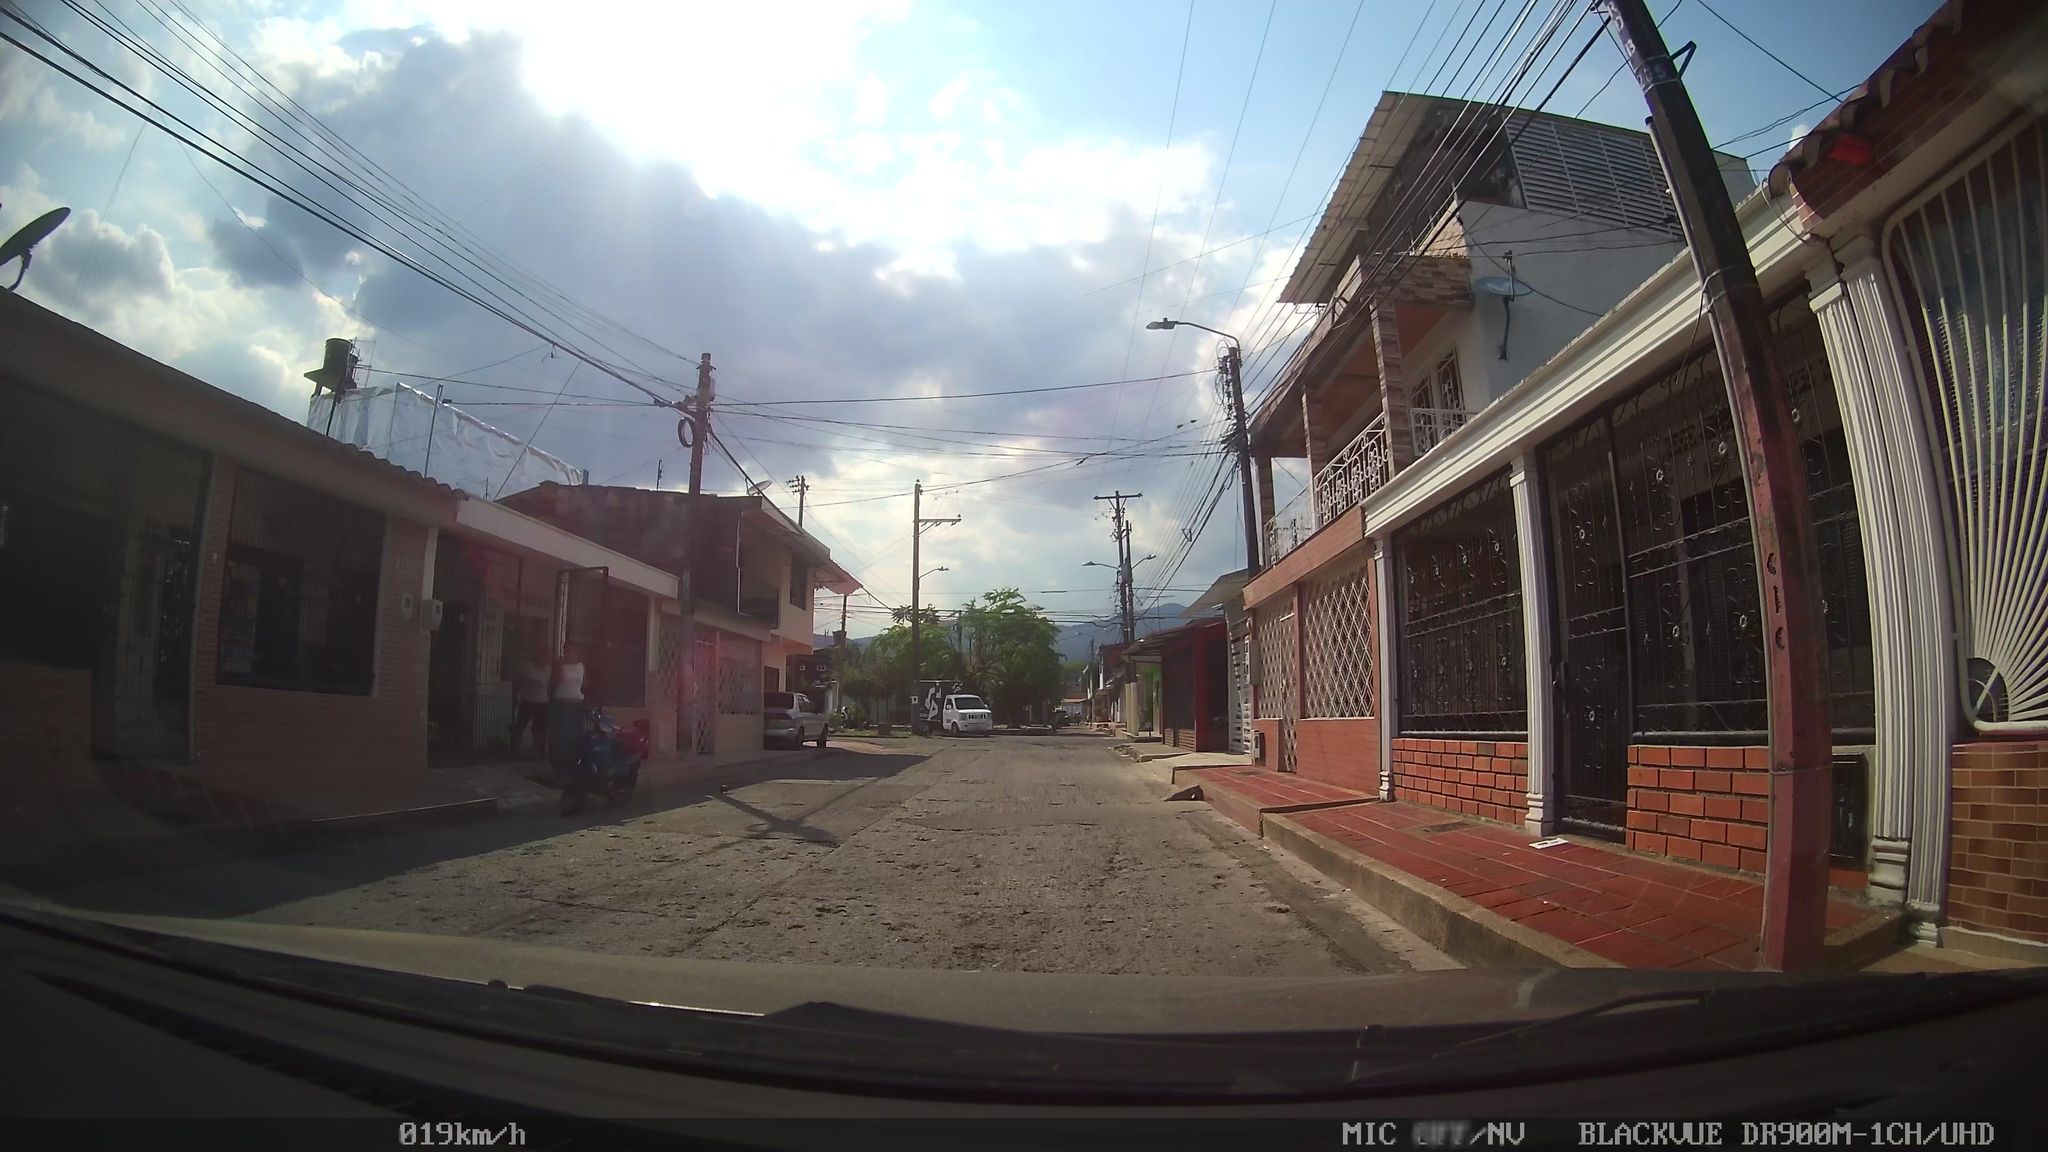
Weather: clear
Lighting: day
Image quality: good
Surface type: driving surface
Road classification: residential
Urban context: urban centre
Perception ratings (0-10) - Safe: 2.72, Lively: 8.11, Beautiful: 3.77, Boring: 1.19, Depressing: 6.57, Wealthy: 0.77